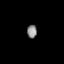
Tissue: skin
Cell type: Epithelial cells
Senescence score: 0.254
Nuclear area (px): 126
Mean DAPI intensity: 139.508